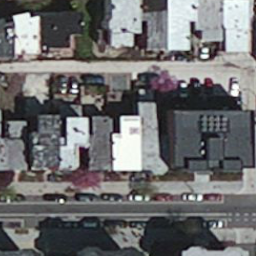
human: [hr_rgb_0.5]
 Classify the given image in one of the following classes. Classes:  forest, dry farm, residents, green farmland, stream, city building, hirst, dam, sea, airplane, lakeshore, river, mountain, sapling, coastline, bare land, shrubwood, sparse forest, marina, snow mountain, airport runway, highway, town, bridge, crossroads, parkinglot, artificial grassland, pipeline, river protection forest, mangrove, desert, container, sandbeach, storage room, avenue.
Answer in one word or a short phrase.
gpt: city building